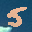
Label: 5